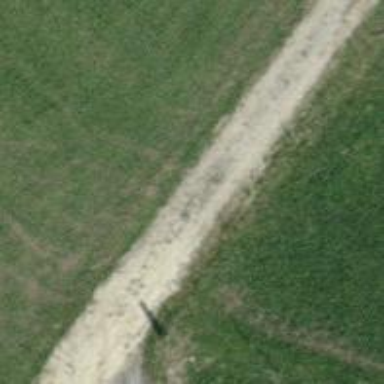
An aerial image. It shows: Track with grade 2 tracktype.